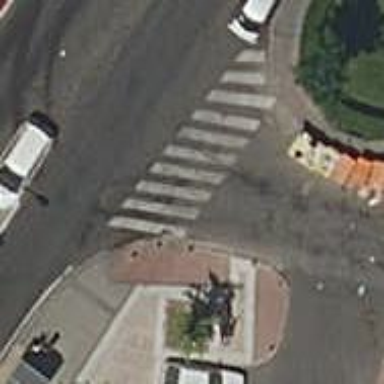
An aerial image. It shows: Marked crossing on footway.